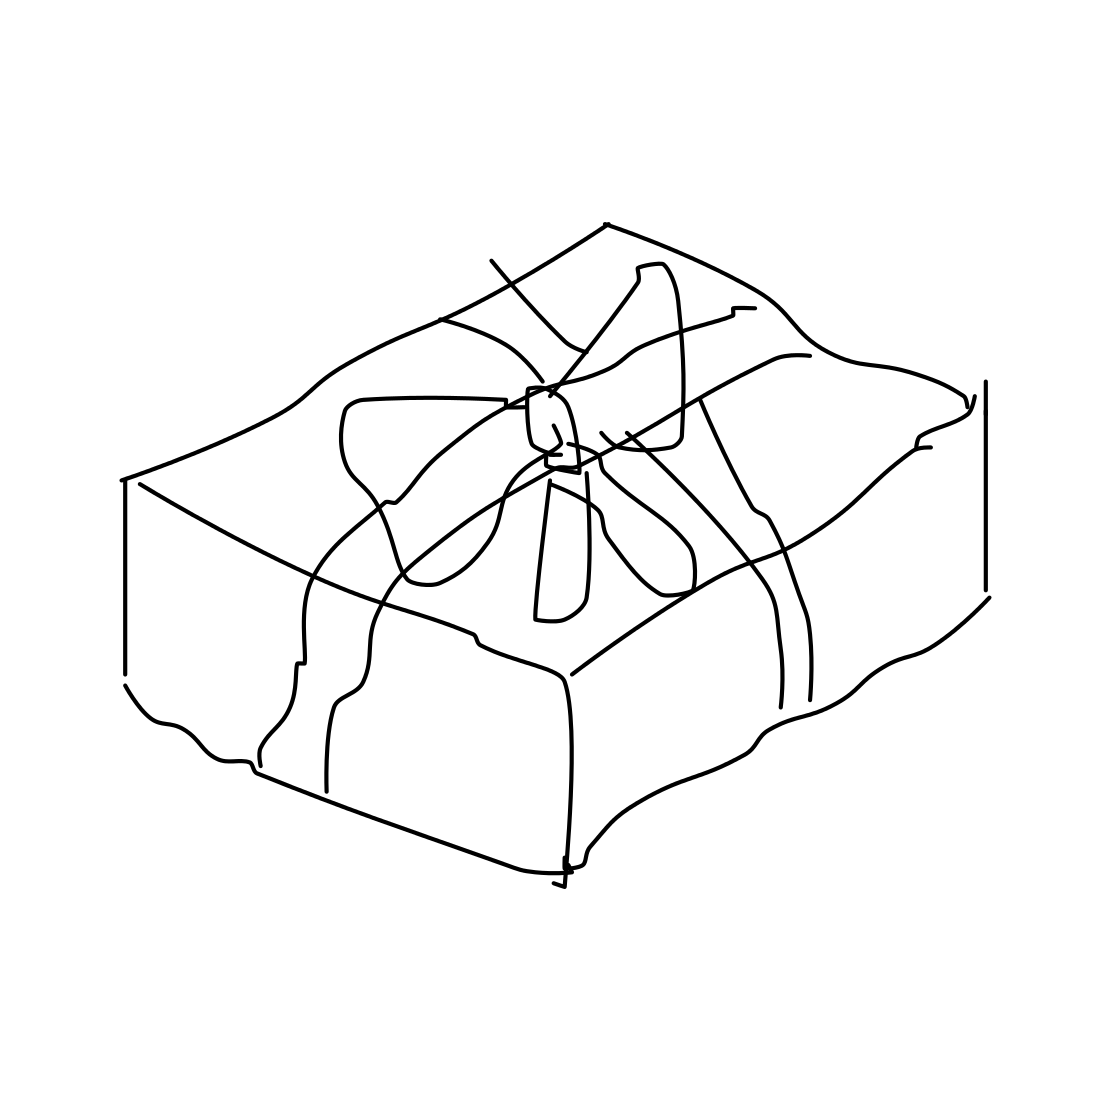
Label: present